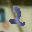
Label: 2